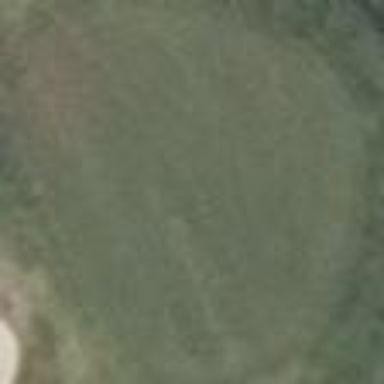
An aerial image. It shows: Golf green.